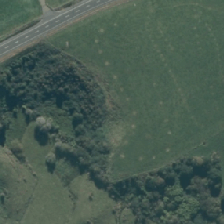
Land cover: broadleaved_indigenous_hardwood